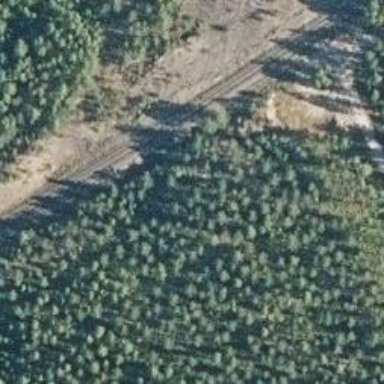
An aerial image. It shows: Continuous railway track.